Interaction volume radius: 5 \u00c5
Interaction volume height: 10 \u00c5
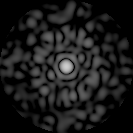
Disorder parameter: 0.8699